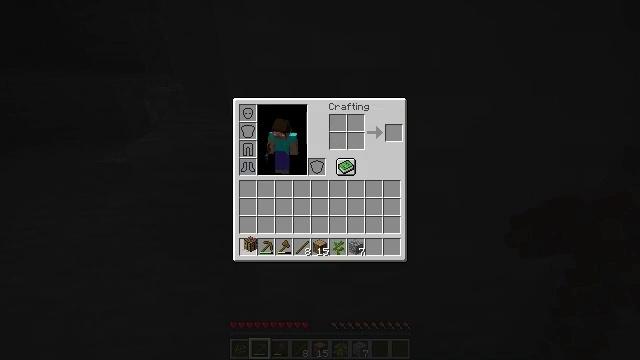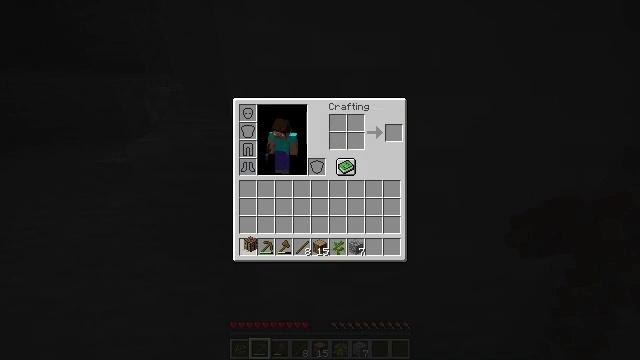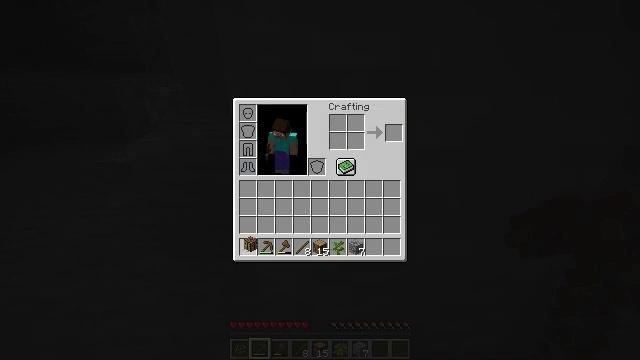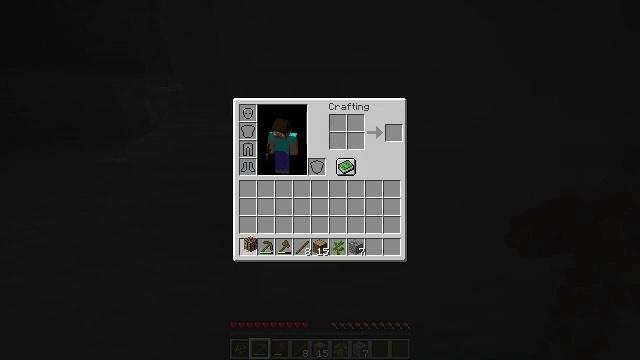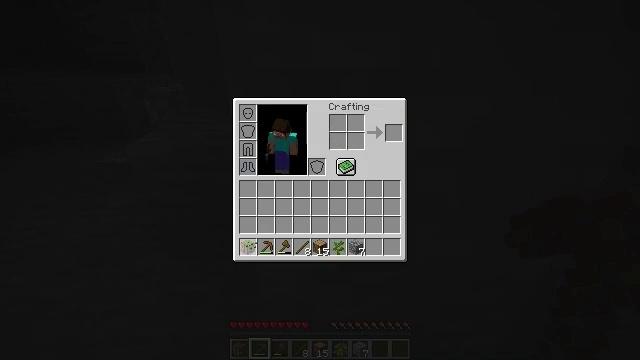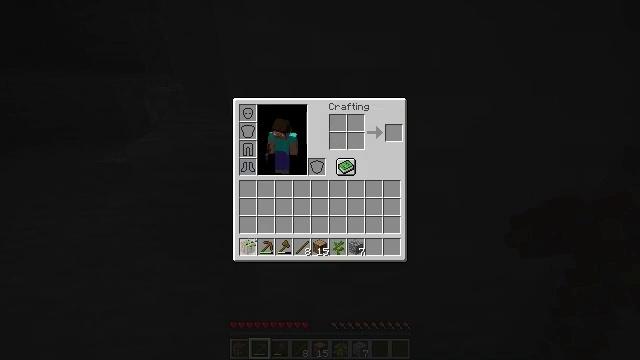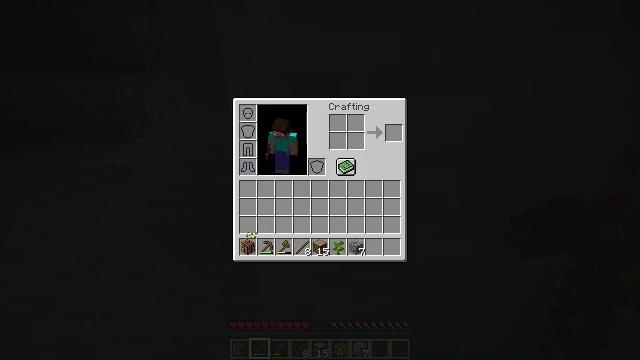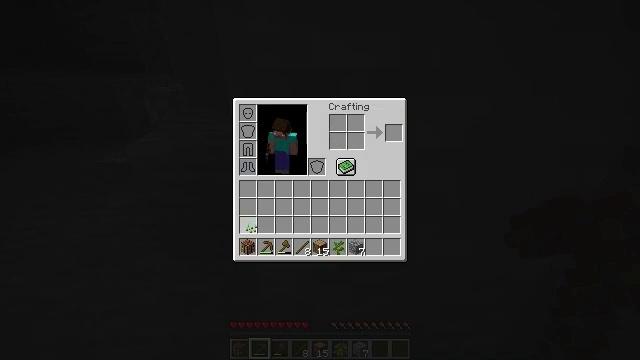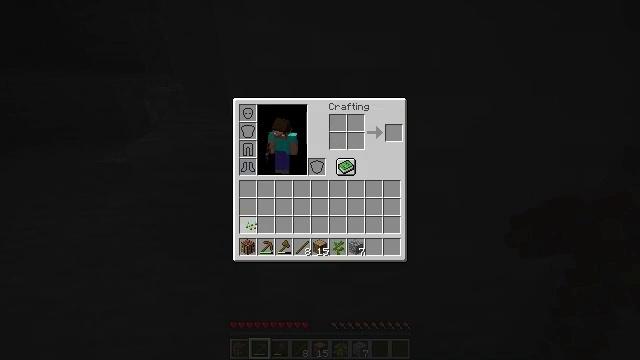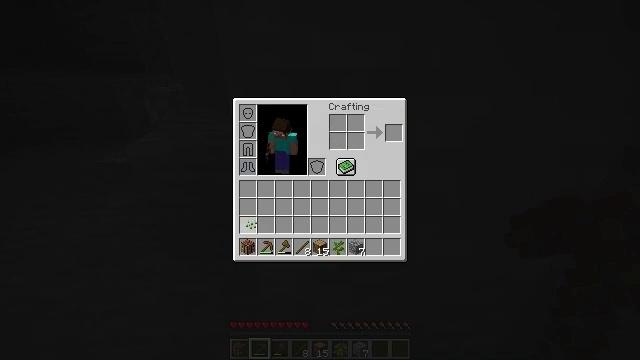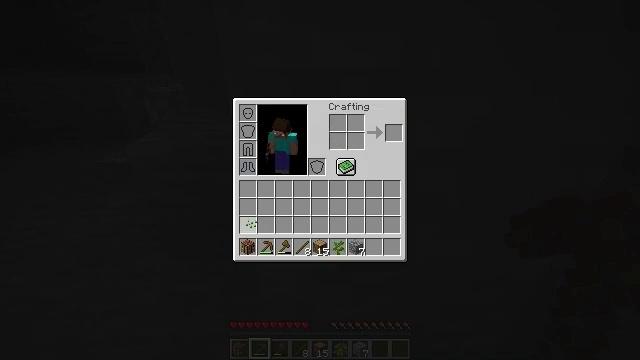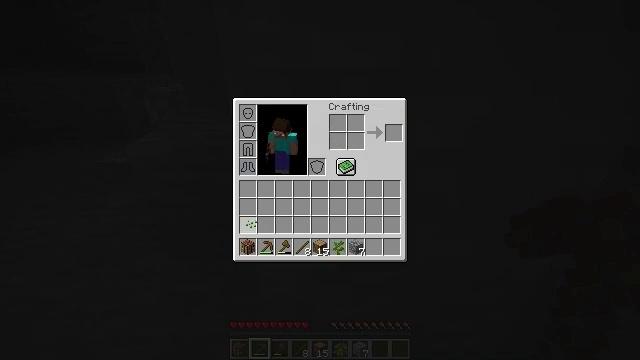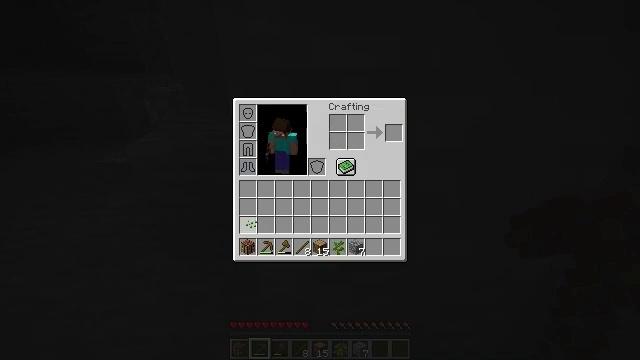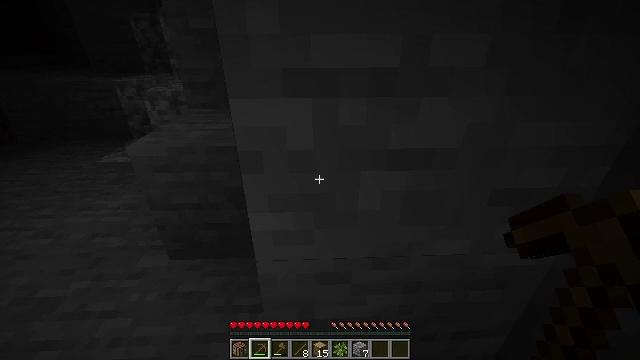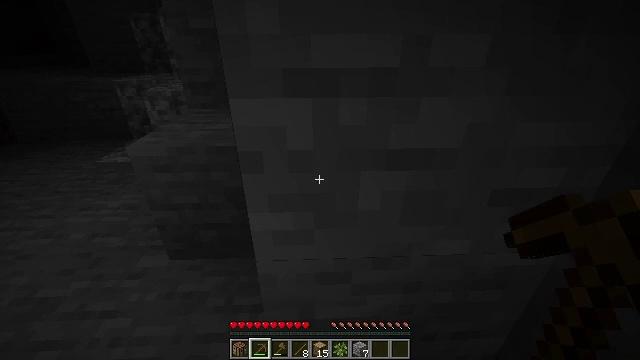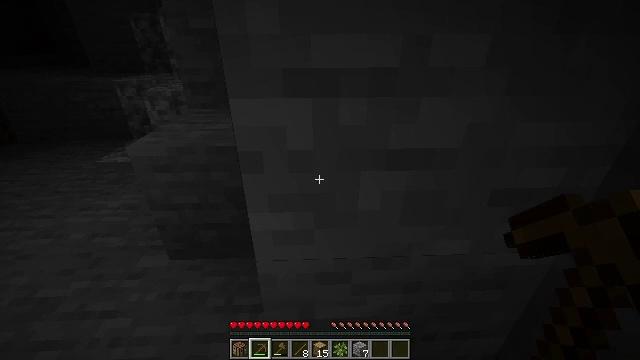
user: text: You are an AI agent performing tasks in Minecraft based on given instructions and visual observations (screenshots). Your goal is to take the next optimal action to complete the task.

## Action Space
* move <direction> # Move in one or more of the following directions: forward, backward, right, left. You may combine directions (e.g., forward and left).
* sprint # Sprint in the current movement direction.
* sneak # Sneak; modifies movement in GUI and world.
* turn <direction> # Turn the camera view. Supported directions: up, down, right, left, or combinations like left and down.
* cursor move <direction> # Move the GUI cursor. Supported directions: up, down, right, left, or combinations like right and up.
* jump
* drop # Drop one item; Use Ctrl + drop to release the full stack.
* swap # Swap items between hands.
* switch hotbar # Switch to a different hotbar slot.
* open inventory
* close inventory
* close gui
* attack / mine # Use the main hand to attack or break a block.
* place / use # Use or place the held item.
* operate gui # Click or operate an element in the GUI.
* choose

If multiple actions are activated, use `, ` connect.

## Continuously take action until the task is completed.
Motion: motion action
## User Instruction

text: Combine four planks to craft a crafting table.
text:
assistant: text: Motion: attack / mine
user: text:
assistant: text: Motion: attack / mine
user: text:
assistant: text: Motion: attack / mine
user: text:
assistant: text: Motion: no_op
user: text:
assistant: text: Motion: no_op
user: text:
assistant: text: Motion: no_op
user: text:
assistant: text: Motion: no_op
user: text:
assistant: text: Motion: no_op
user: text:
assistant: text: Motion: no_op
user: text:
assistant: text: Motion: attack / mine
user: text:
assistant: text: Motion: attack / mine
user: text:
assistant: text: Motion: attack / mine
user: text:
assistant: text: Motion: attack / mine, open inventory
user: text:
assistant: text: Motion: open inventory
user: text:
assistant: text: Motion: open inventory
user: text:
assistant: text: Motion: open inventory
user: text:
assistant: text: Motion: open inventory
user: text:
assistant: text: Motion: no_op
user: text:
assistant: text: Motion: no_op
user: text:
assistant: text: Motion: no_op
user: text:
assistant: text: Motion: no_op
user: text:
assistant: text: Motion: switch to hotbar 1
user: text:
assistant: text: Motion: switch to hotbar 1
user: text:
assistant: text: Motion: switch to hotbar 1
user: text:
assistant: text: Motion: switch to hotbar 1
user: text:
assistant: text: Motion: turn right and up, switch to hotbar 1
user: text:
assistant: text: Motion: turn right and up
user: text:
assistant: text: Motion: turn right and down
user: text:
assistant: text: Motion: turn right and down
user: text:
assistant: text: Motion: turn right and down